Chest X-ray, AP view. Patient: 58 years old, sex F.
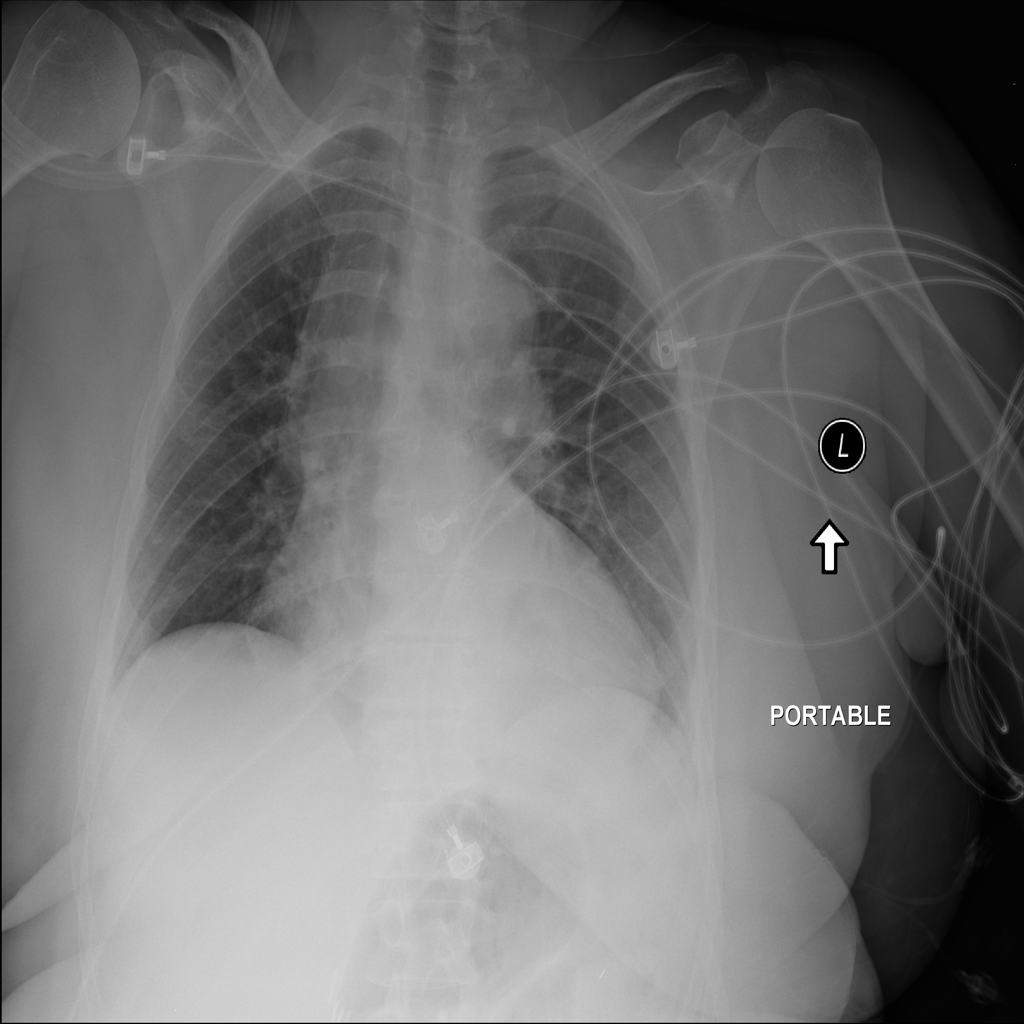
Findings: No Finding